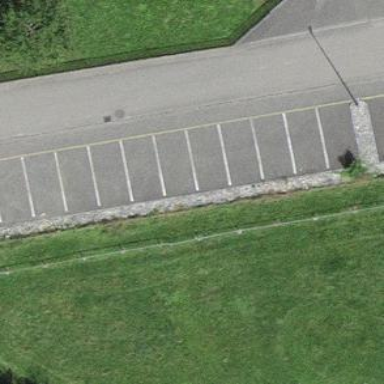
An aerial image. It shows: Street-side parking area.